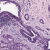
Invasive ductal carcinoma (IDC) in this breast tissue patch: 0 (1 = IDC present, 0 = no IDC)